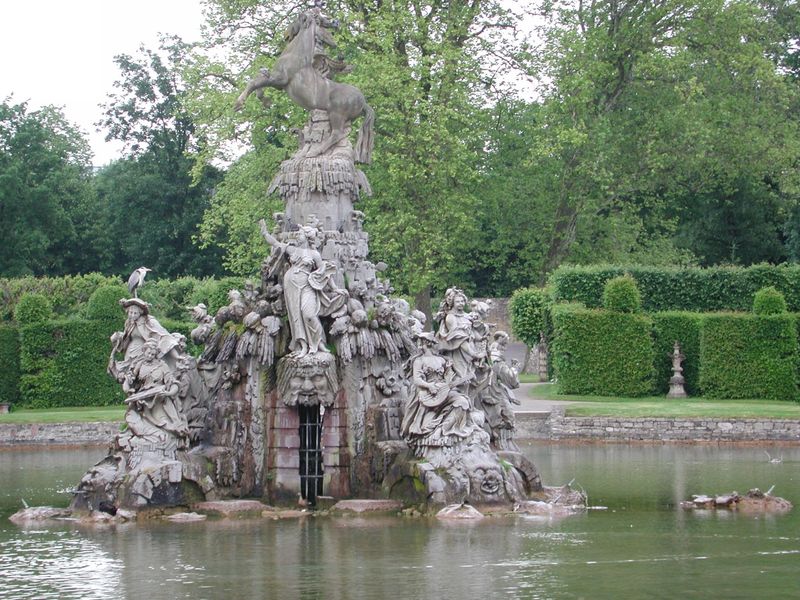
Titel: Pegasus auf dem Parnaß
Künstler: Adam Ferdinand Dietz
Standort: Veitshöchsheim, Hofgarten (EU - D - Bayern)
Schlagwörter: wasser, dreieck, menschen, mitte, tier, stein, nass, vögel, brunnen, pferd, hart, figuren, musikinstrument, hoch, mythologie, rundbögen, fließen, gesamtkunstwerk, hecken, gartenkunst, masken, masekn